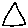
Label: triangle